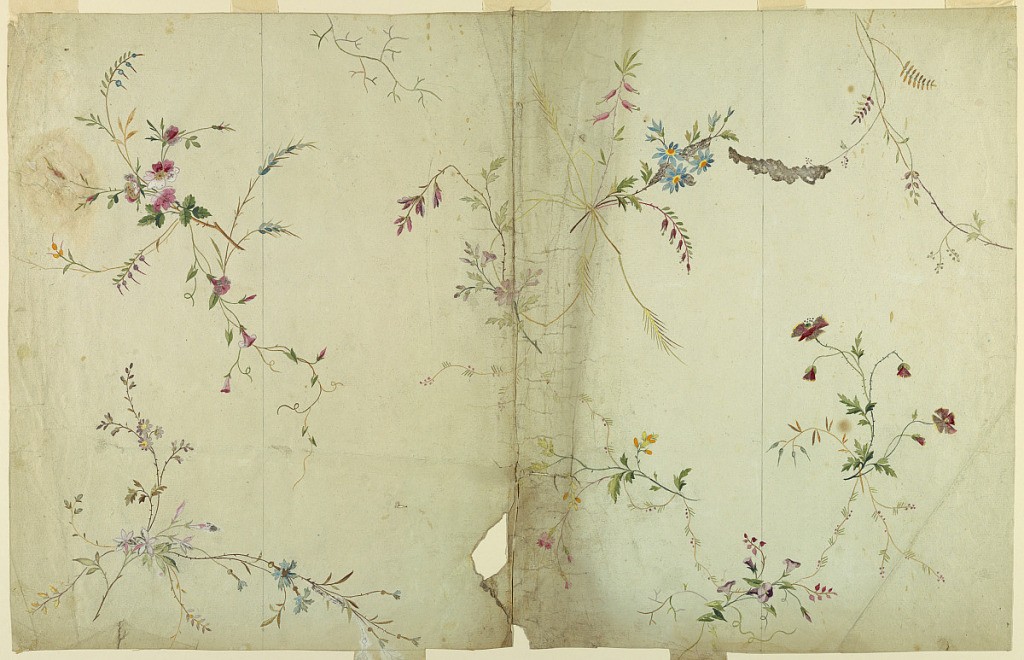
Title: Design for a Silk Brocade
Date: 1775–1790
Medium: Graphite, brush and gouache, brush and oxidized white on paper
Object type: Drawing
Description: One repeat is shown consisting of two bunches of flowers which are intended to alternate in vertical rows and to alternate in horizontal rows with a bunch of flowers and ears of grain which is loosely connected with a flower bough.